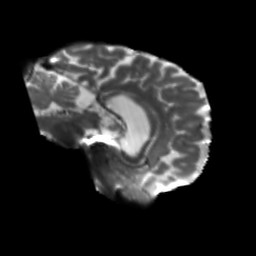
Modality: T2w
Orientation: sagittal
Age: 66
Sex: female
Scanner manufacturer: siemens
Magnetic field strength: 3 T
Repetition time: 5.25 s
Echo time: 0.08 s